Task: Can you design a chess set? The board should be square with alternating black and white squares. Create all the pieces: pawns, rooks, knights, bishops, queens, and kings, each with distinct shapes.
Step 3392:
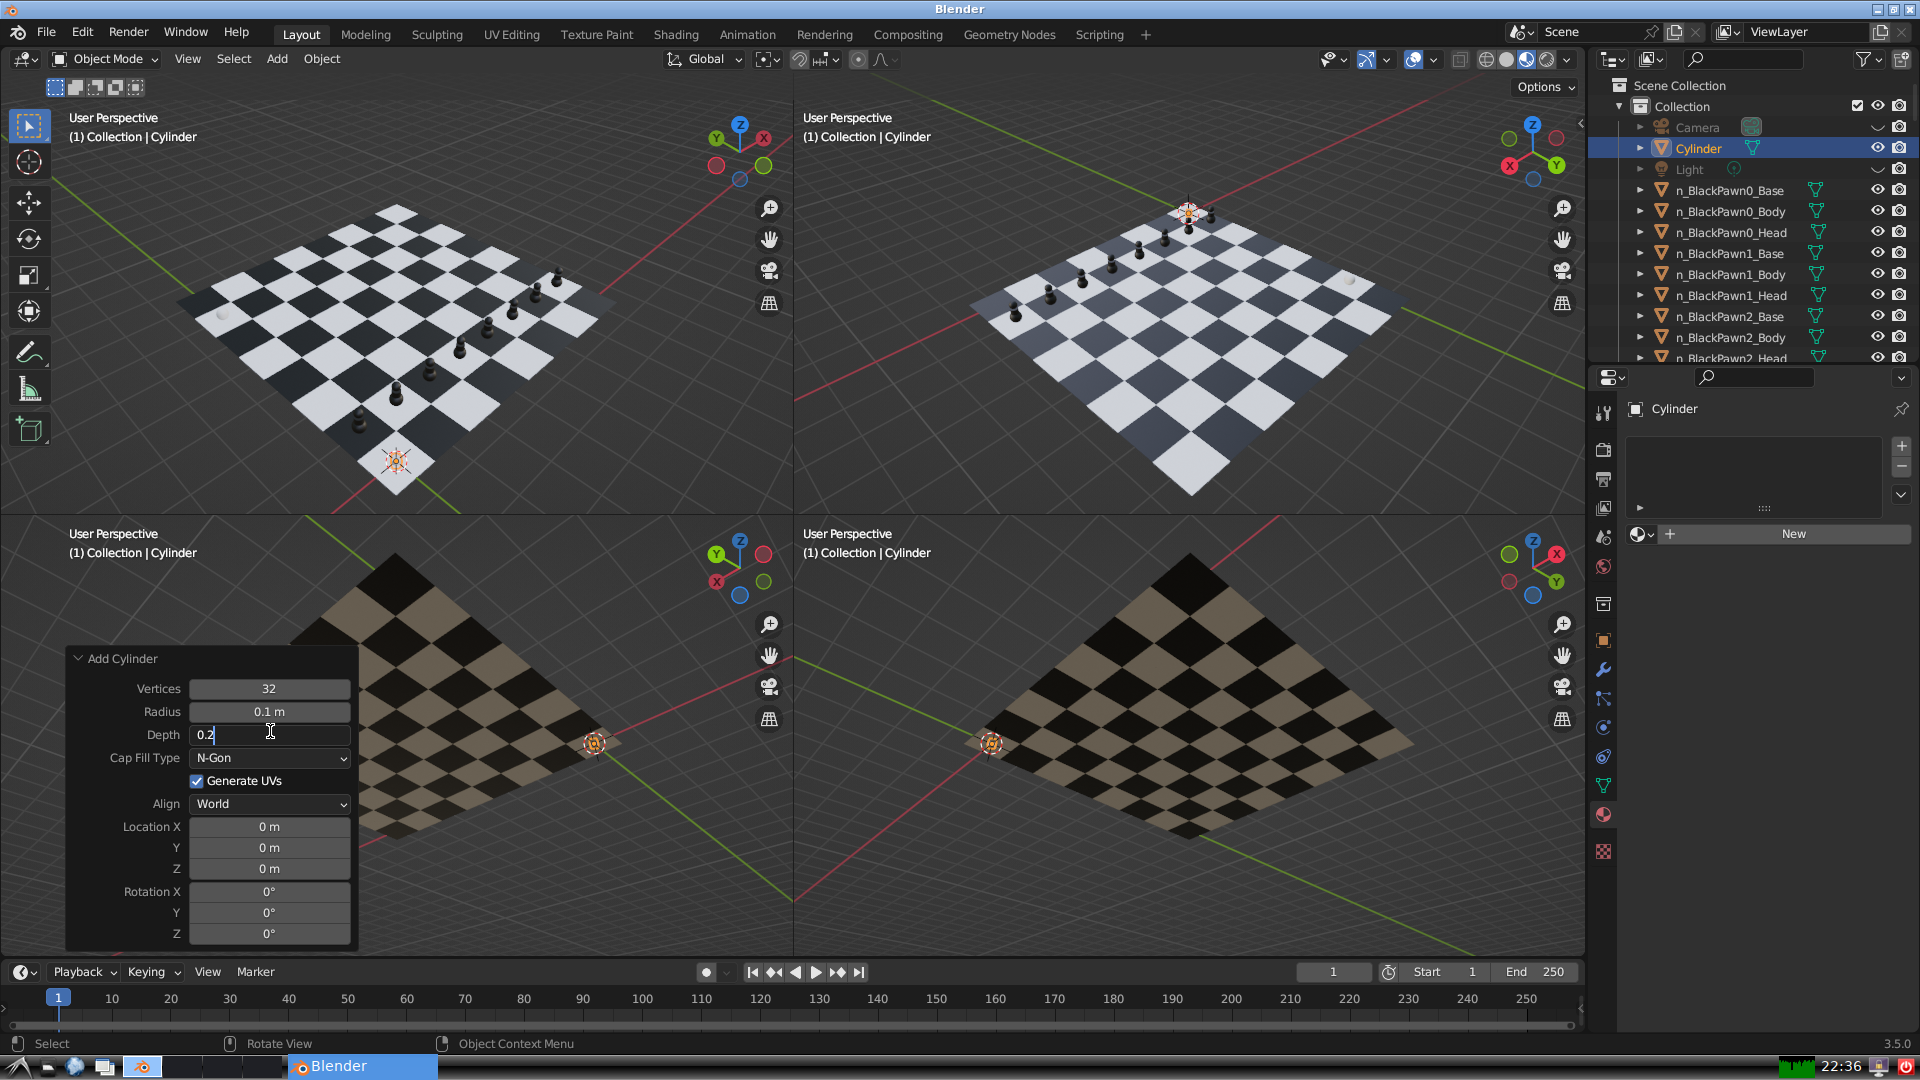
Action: {"key_press": ['Return']}